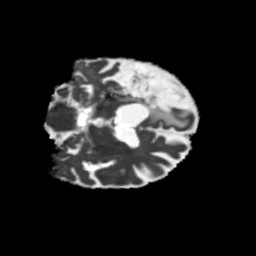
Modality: MD
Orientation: coronal
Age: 68
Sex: male
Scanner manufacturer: siemens
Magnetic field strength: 3 T
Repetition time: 5.25 s
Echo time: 0.08 s